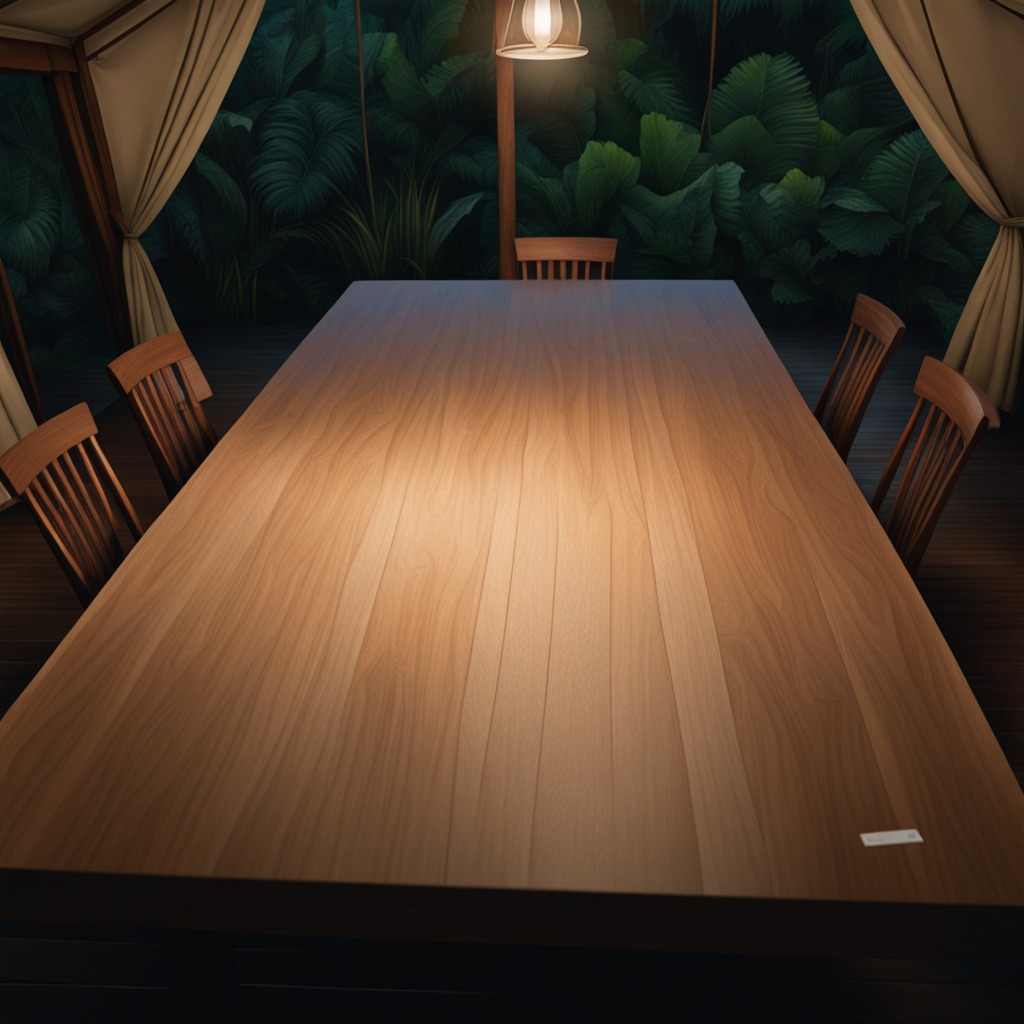
A metal screw is lying on a wooden table inside a jungle field workshop tent at night.